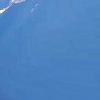
Label: water